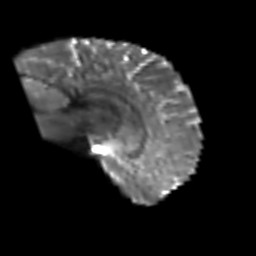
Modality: T2w
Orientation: sagittal
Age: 50
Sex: male
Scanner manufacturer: siemens
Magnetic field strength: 3 T
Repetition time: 6.1 s
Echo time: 0.101 s